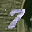
Label: 7